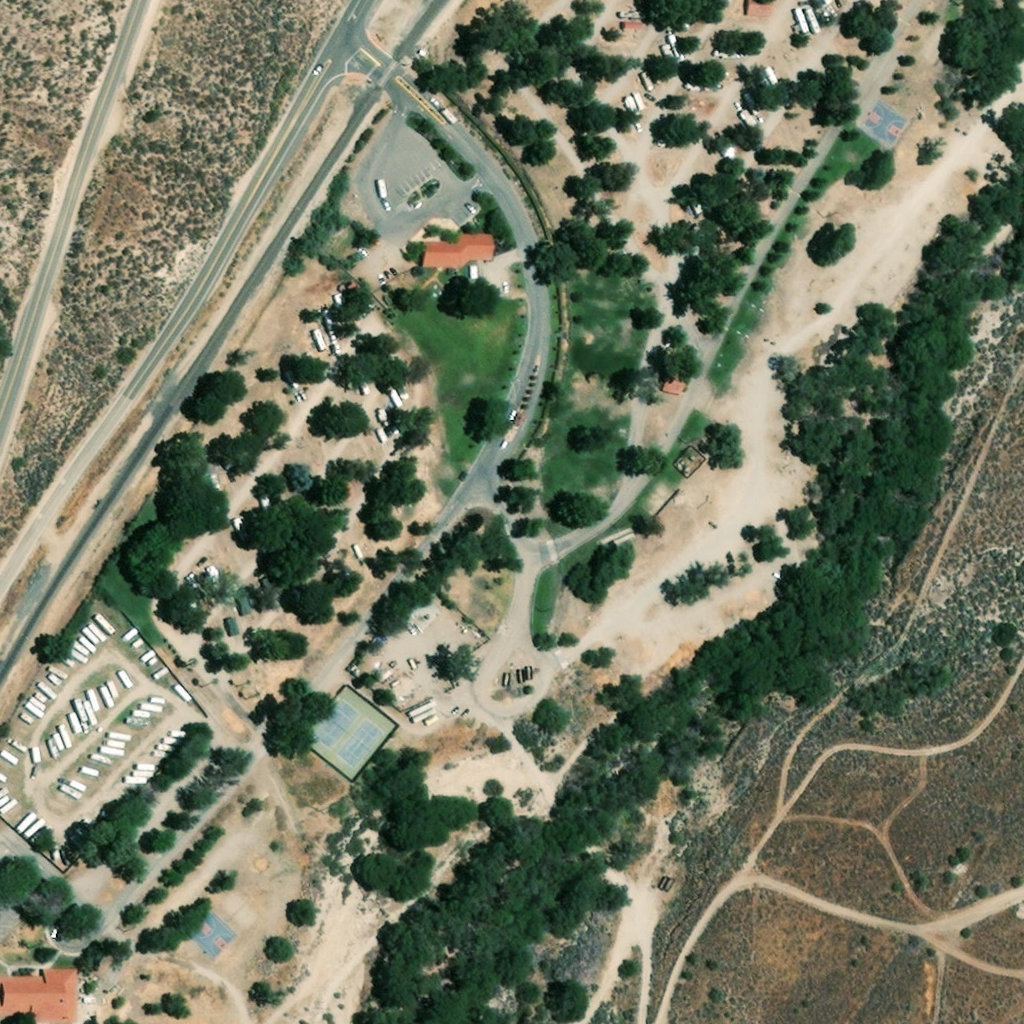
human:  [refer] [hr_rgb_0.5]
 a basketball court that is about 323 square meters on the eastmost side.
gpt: <box>[[83, 9, 88, 14, 0]]</box>

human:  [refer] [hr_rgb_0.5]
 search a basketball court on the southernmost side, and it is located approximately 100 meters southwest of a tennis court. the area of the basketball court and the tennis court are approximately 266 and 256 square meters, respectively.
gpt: <box>[[18, 89, 23, 93, 0]]</box>